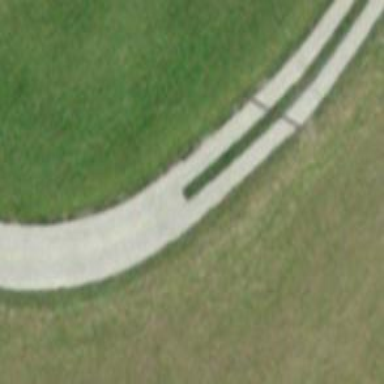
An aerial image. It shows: Track with grade 1 quality.